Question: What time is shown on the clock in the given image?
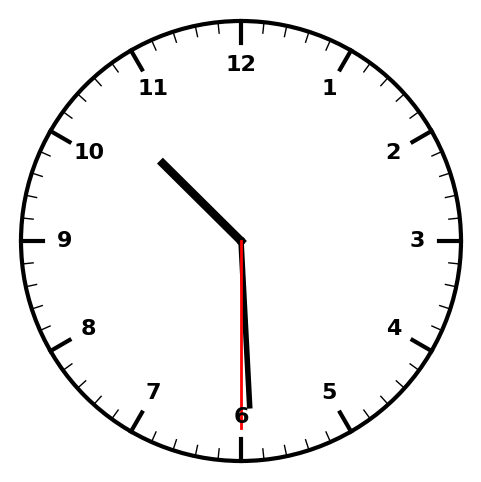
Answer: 10:29:30